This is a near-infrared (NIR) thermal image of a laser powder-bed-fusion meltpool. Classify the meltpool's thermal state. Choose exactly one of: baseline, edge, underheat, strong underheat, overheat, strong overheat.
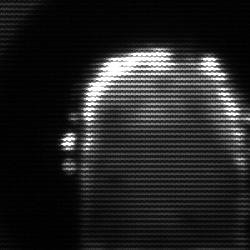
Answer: baseline